Field crop: tomato
Growth stage: 1
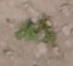
Species: portulaca